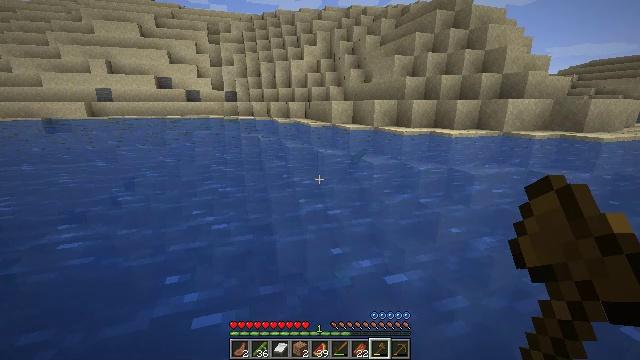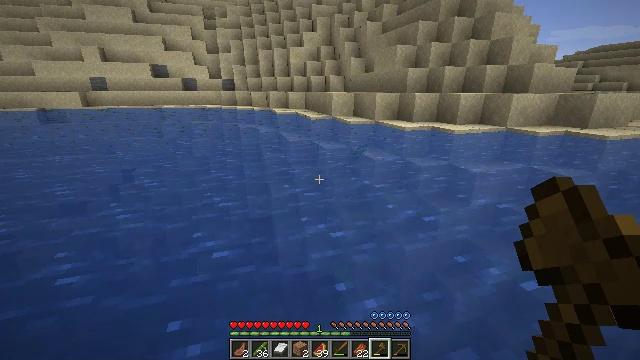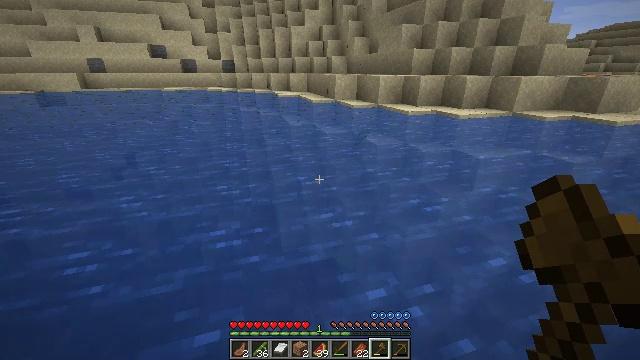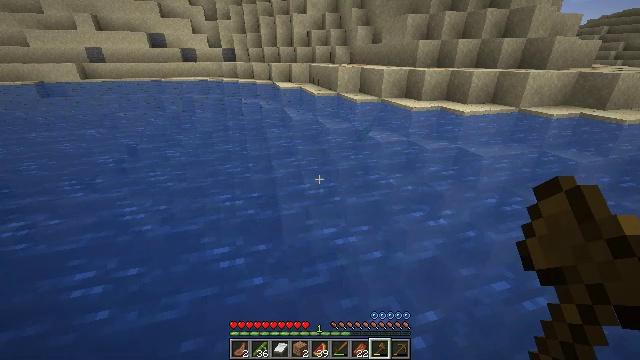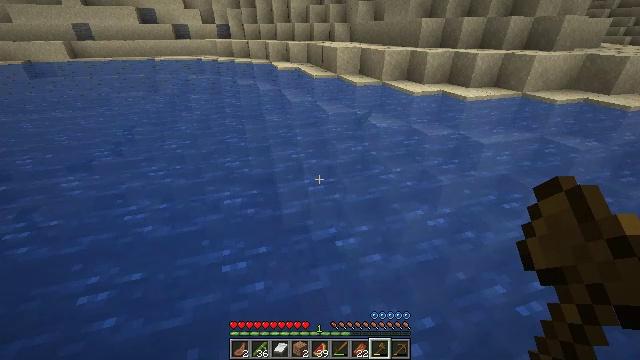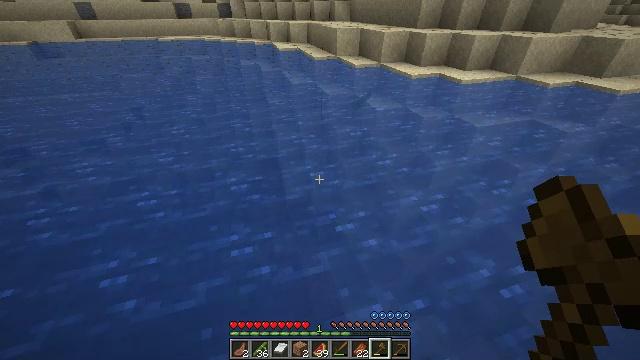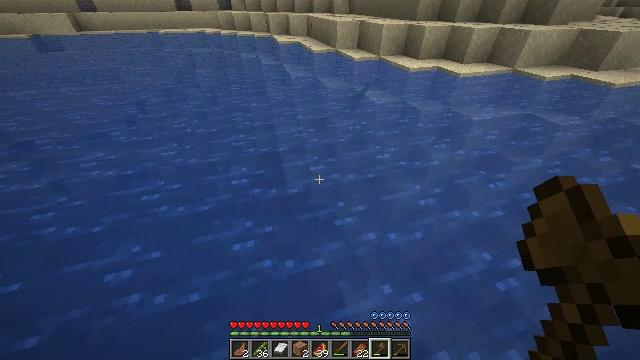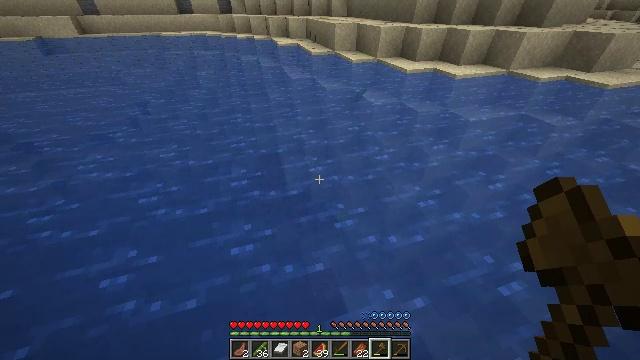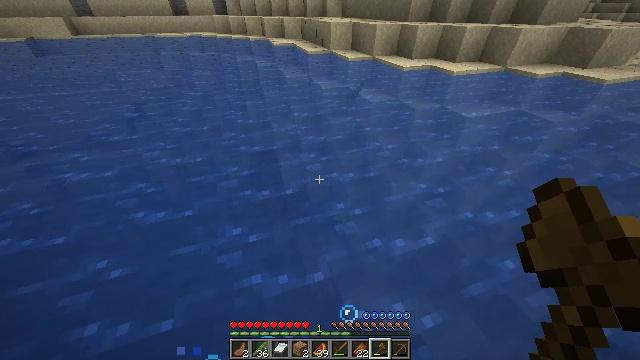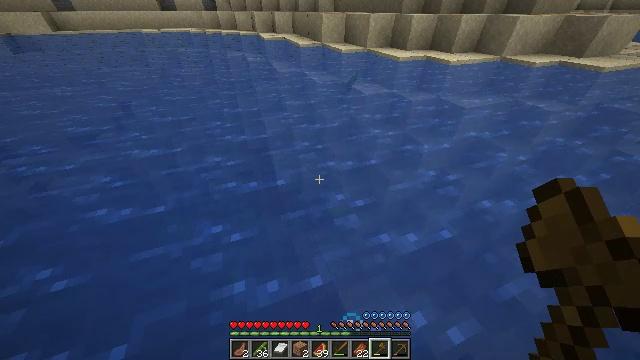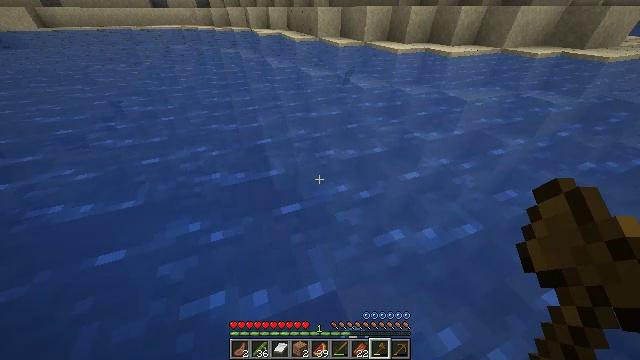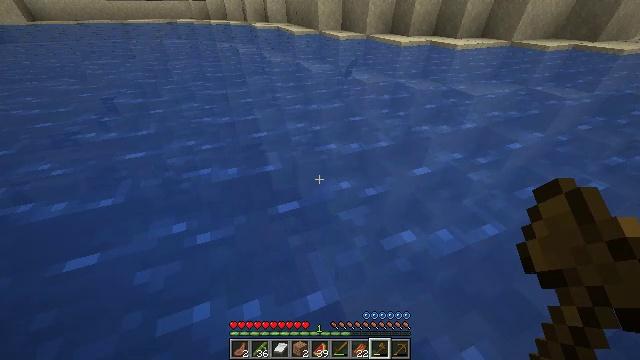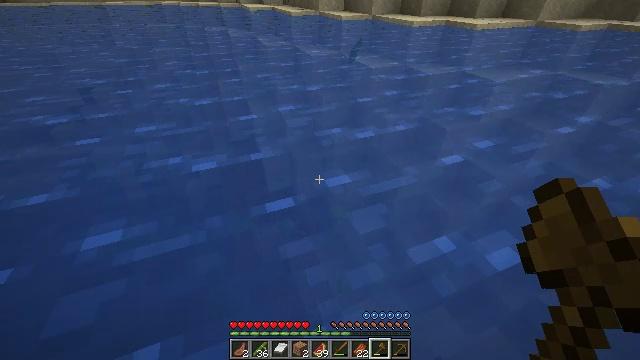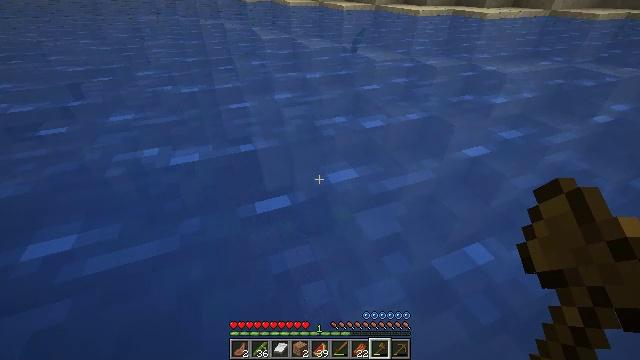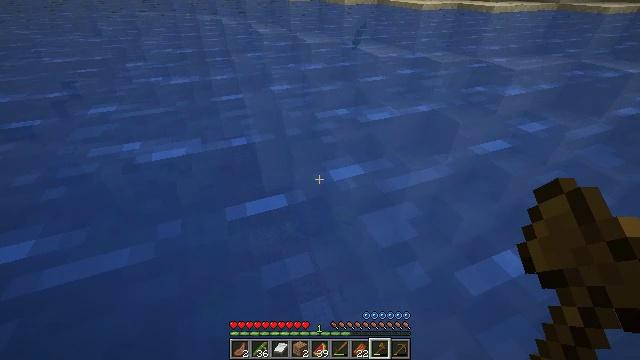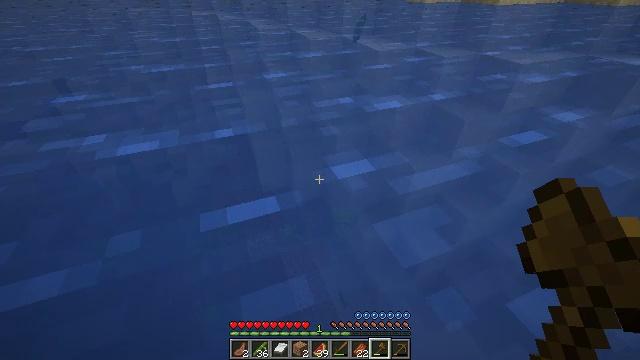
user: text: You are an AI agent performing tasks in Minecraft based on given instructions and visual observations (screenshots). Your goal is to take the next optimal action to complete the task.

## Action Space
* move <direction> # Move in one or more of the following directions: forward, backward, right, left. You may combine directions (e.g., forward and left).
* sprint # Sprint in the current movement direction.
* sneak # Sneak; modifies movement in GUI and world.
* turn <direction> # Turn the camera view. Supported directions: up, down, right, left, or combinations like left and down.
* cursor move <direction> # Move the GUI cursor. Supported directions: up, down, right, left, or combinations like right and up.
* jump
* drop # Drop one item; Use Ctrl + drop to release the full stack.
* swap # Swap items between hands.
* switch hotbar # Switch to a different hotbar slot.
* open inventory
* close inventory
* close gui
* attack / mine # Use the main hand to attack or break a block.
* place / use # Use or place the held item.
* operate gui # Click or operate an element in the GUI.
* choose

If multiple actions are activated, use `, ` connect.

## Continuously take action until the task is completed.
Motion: motion action
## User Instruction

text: Gather cactus by attacking it.
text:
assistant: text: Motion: move forward, turn down, jump
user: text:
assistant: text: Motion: move forward, turn down, jump
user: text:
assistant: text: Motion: move forward, sprint, turn down, jump
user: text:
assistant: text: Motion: move forward, sprint, turn down, jump
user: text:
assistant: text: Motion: move forward, sprint, turn down, jump
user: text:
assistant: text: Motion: move forward, sprint, turn down, jump
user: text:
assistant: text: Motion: move forward
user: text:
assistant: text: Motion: move forward, turn right
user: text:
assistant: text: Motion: move forward, turn right
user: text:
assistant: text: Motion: move forward, turn right
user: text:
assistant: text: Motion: move forward, sprint
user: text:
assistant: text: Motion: move forward, sprint
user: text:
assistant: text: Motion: move forward, sprint
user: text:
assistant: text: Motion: move forward
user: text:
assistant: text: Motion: move forward
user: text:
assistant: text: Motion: move forward, turn right
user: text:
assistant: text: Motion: move forward, turn right and up
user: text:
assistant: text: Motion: move forward, turn up
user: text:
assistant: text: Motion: move forward, turn up
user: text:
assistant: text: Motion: move forward
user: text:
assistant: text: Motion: move forward
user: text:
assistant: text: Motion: move forward
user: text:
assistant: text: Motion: move forward
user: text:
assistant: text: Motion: move forward
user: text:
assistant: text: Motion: move forward
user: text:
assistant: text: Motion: move forward
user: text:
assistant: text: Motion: move forward
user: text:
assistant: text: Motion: move forward, turn down
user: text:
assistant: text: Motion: move forward, turn down
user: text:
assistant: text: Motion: move forward, turn down